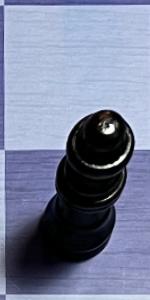
Label: Queen_Black